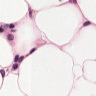
Metastatic tissue present: no